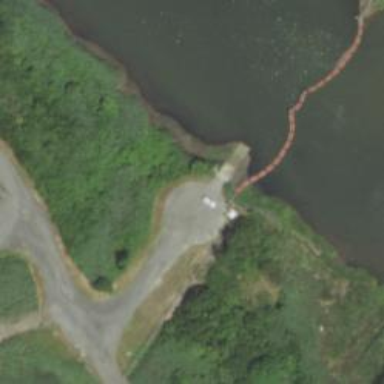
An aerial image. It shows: Slipway on leisure land.